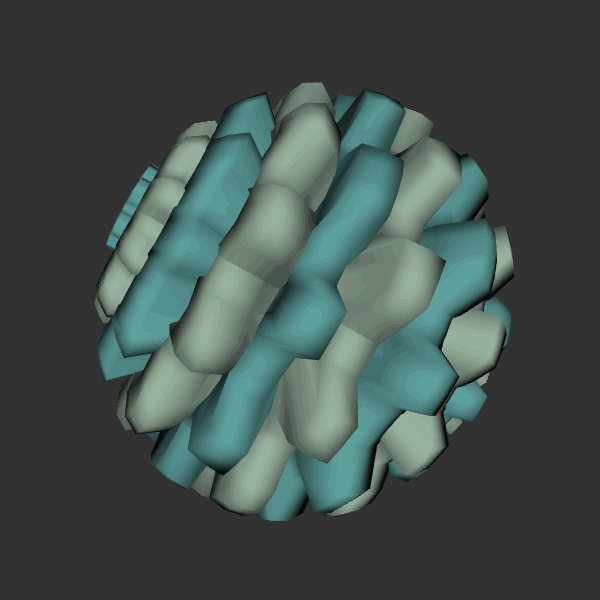
Background: dark